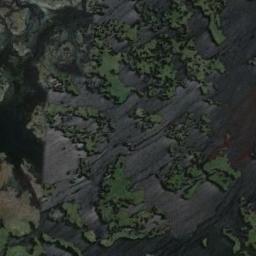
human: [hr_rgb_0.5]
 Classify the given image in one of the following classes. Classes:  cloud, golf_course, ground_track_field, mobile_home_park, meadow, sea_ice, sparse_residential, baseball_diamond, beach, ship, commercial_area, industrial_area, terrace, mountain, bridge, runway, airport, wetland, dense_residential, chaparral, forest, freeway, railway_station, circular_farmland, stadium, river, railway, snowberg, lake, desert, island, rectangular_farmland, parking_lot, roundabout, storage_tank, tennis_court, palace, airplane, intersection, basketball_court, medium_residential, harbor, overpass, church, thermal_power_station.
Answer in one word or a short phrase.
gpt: wetland